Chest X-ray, PA view. Patient: 60 years old, sex M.
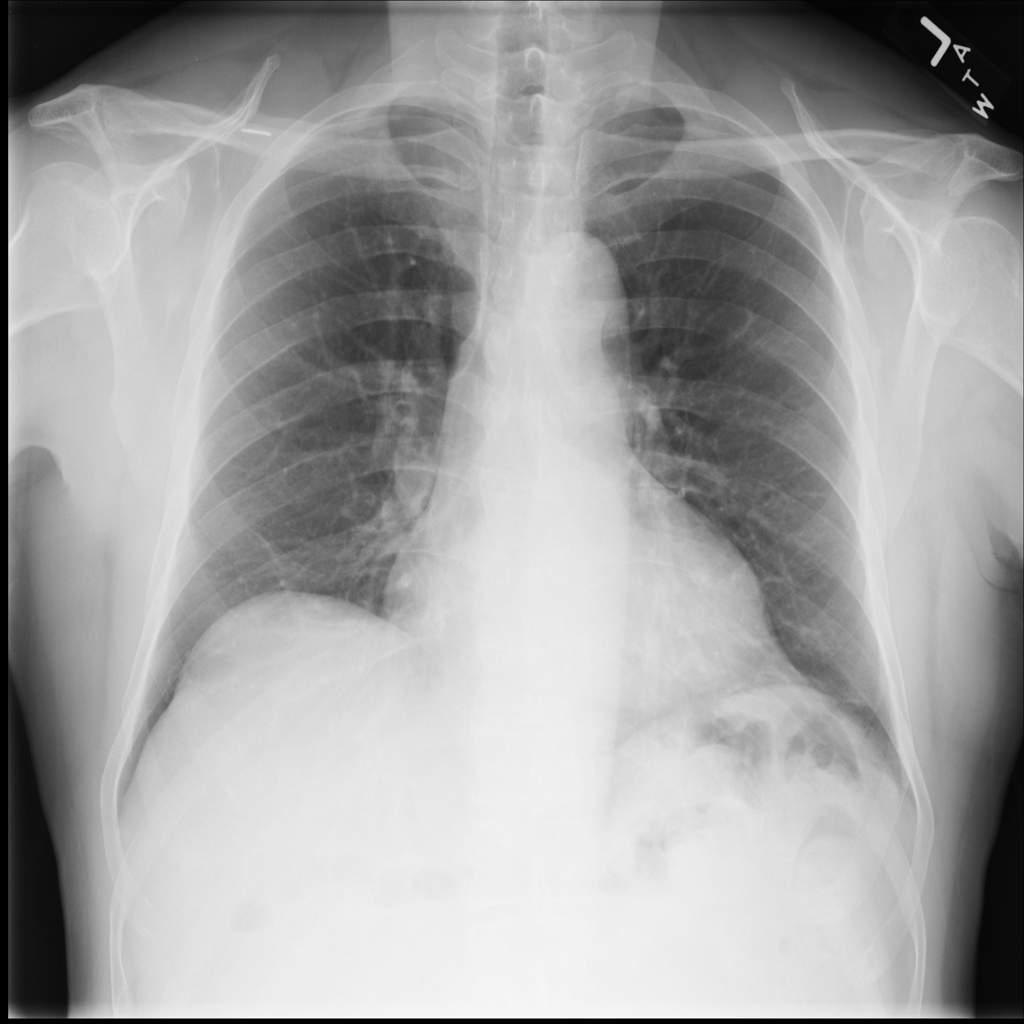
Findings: Cardiomegaly